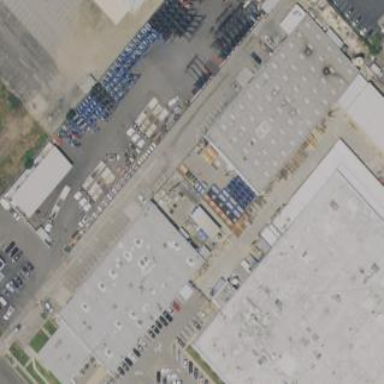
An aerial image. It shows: Warehouse.